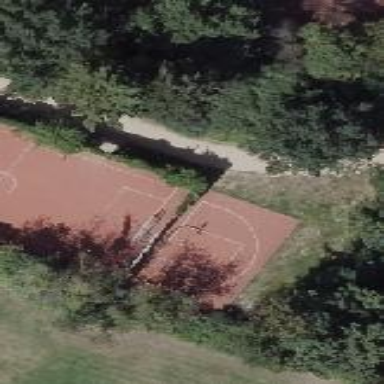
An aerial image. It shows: Basketball court on pitch.